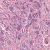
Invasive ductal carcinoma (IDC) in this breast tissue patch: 1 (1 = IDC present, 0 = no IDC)